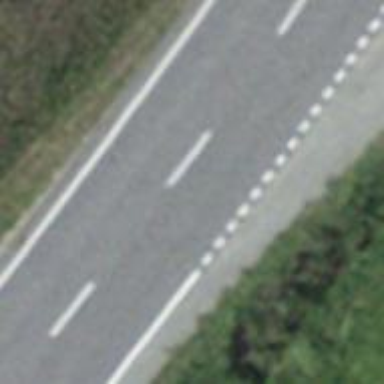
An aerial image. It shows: Primary highway.